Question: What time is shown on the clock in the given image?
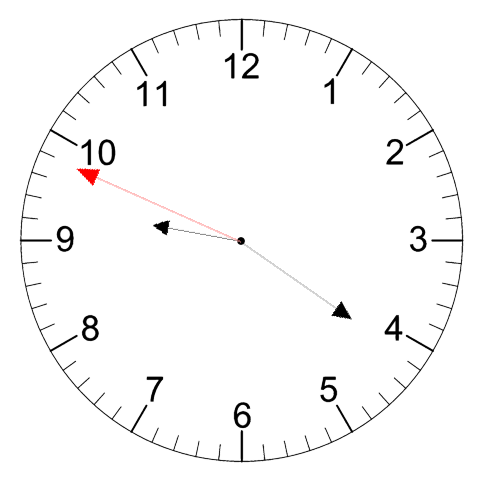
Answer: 09:20:49